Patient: sex M, age 65
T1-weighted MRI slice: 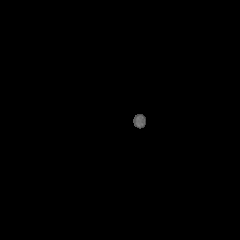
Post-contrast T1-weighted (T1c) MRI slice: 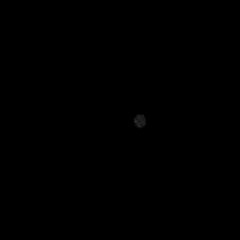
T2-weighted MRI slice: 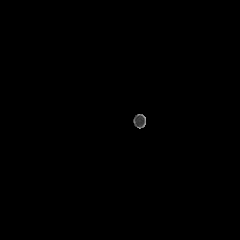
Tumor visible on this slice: no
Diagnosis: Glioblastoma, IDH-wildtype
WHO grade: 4